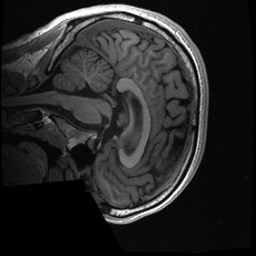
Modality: T1w
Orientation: sagittal
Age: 24
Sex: male